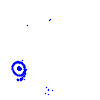
Particle: electron